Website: home-depot
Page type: customer-info-address
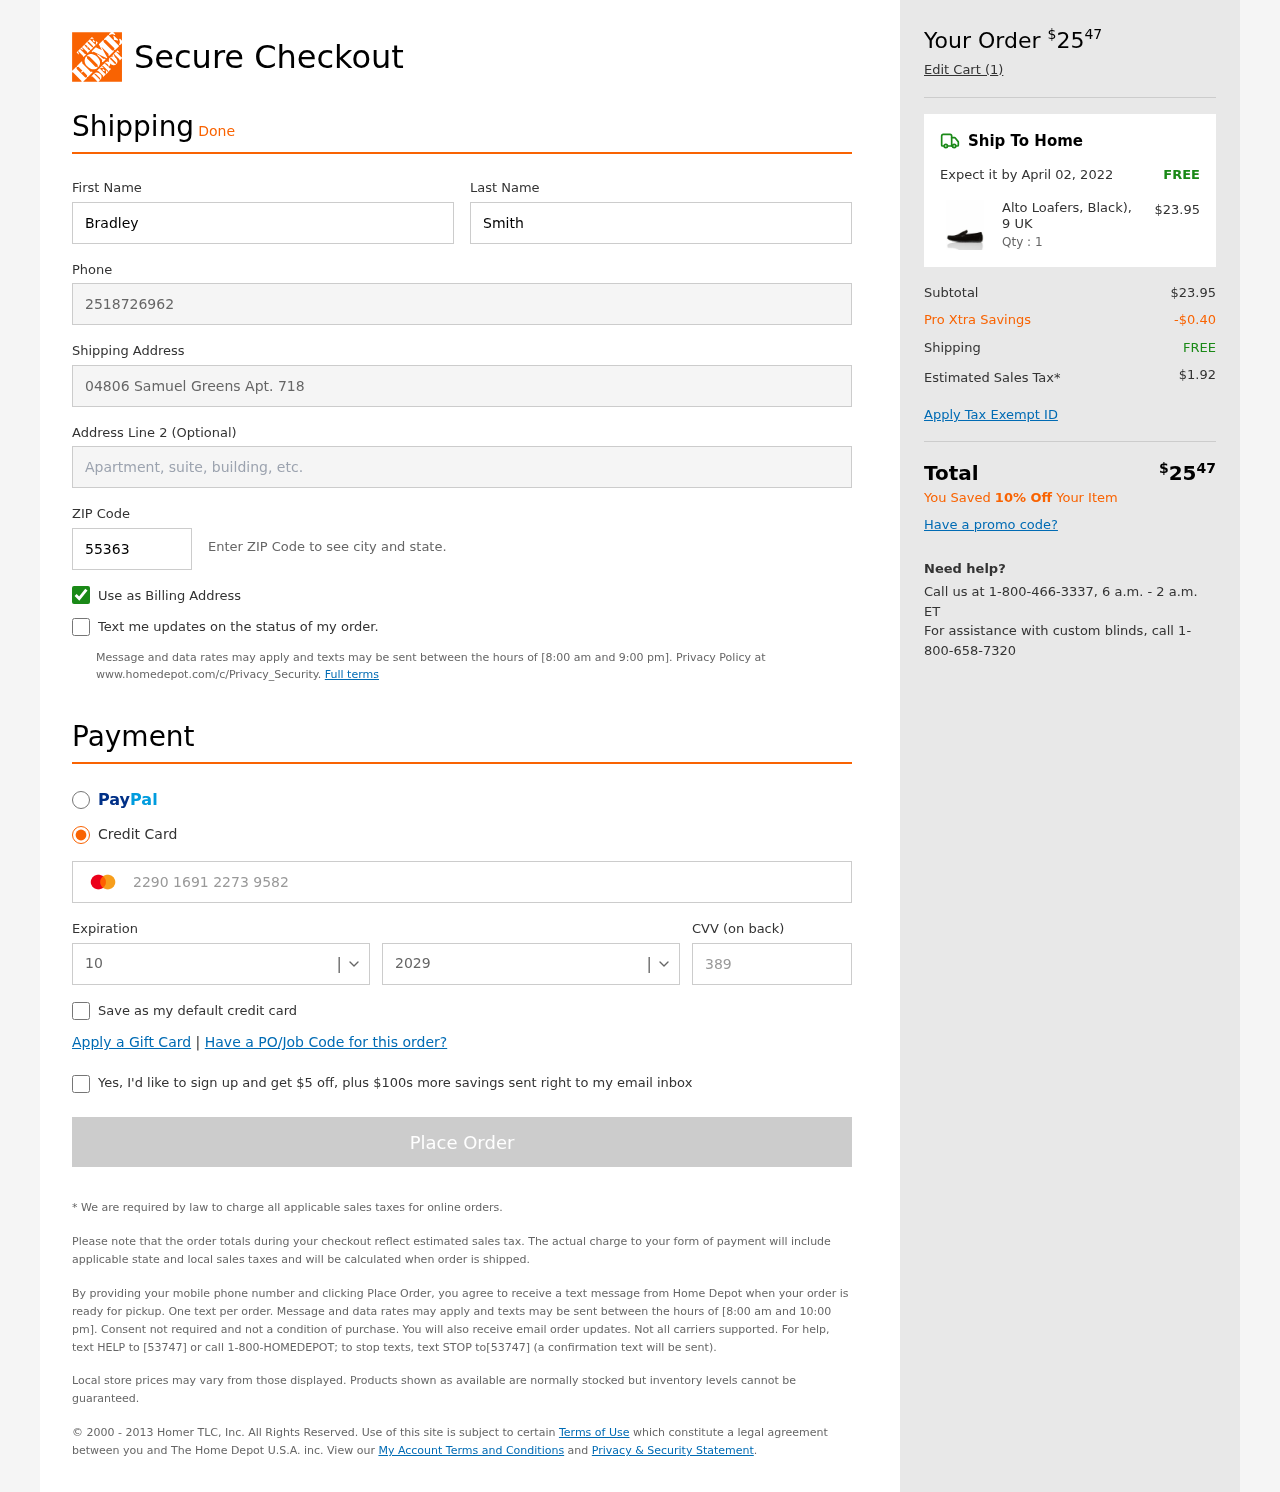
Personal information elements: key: PII_CARD_CVV
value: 389
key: PII_CARD_EXPIRY_MONTH
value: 10
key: PII_CARD_EXPIRY_YEAR
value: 29
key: PII_CARD_NUMBER
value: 2290 1691 2273 9582
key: PII_FIRSTNAME
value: Bradley
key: PII_LASTNAME
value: Smith
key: PII_PHONE
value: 2518726962
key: PII_POSTCODE
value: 55363
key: PII_STREET
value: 04806 Samuel Greens Apt. 718
Product elements: key: PRODUCT1_NAME
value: Alto Loafers, Black), 9 UK
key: PRODUCT1_PRICE
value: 23.95
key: PRODUCT1_QUANTITY
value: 1
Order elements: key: ORDER_TOTAL
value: $2547
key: ORDER_NUM_ITEMS
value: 1
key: ORDER_DELIVERY_DATE
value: April 02, 2022
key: ORDER_SHIPPING_COST
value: FREE
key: ORDER_SUBTOTAL
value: $23.95
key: ORDER_DISCOUNT
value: -$0.40
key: ORDER_SHIPPING_COST2
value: FREE
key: ORDER_TAX
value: $1.92
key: ORDER_TOTAL2
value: $2547
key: ORDER_SAVINGS_MESSAGE
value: You Saved 10% Off Your Item